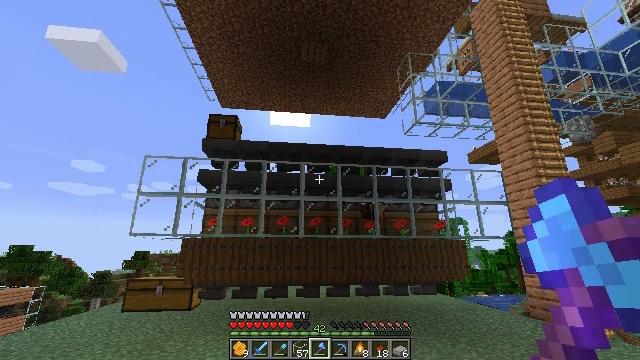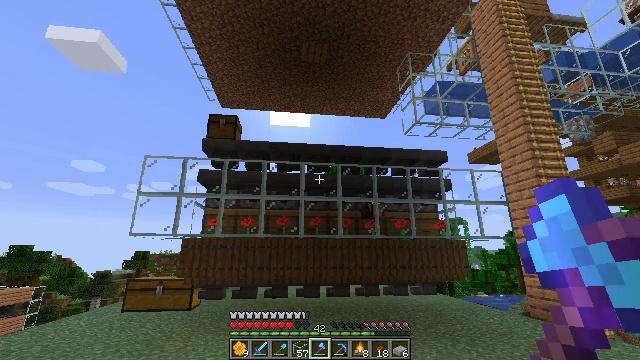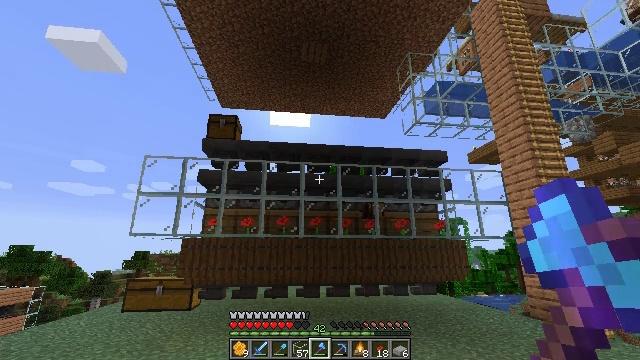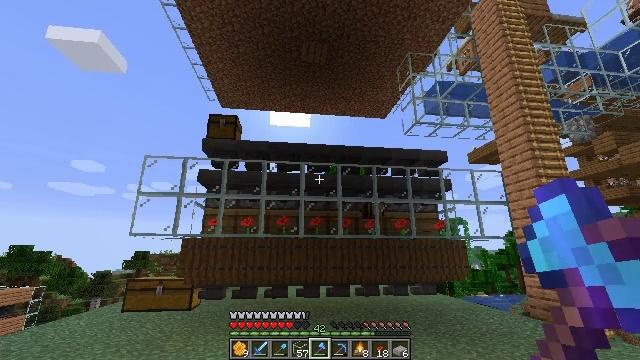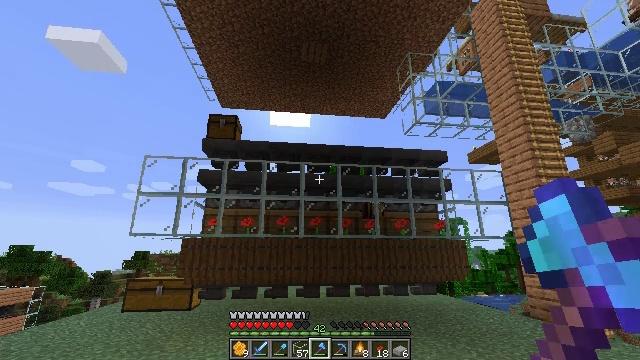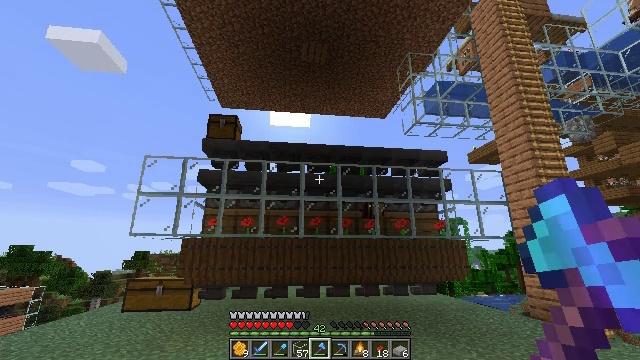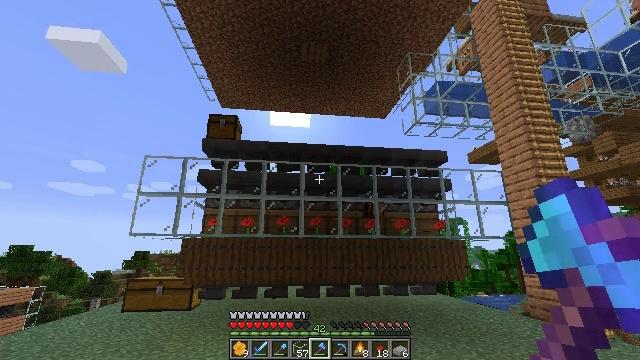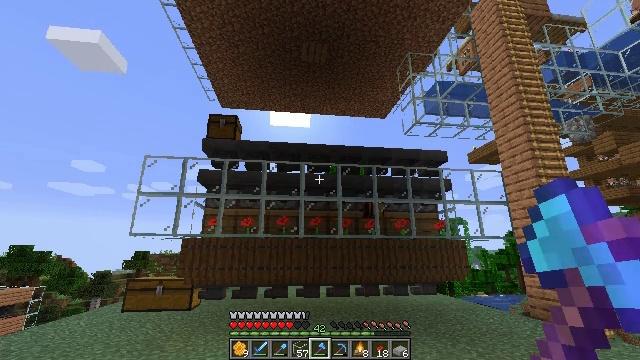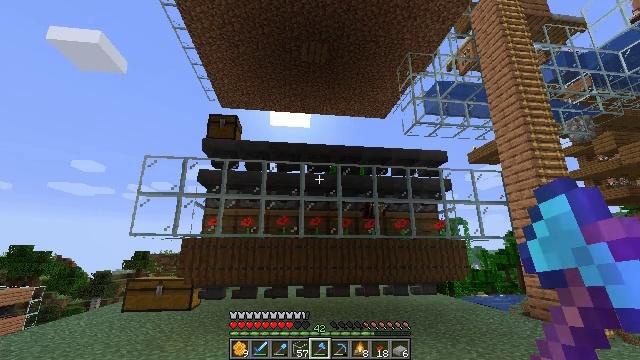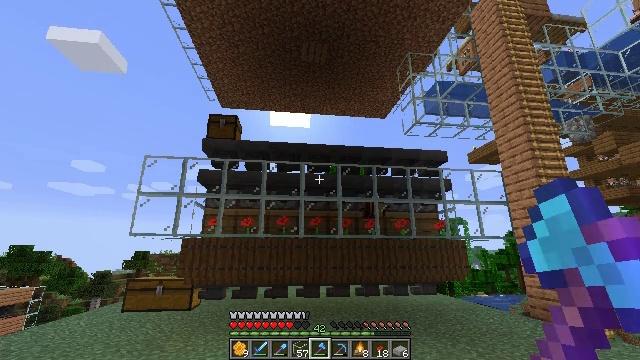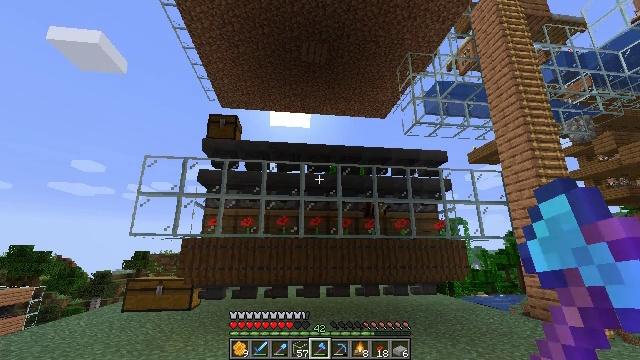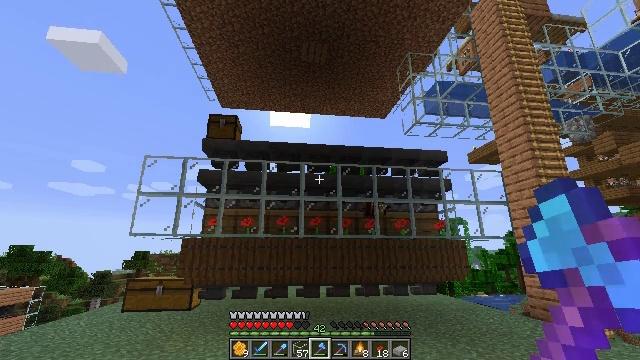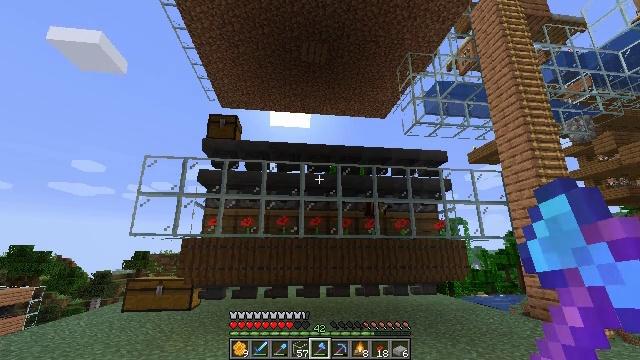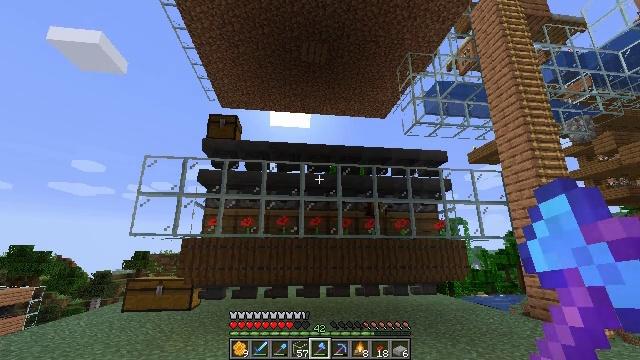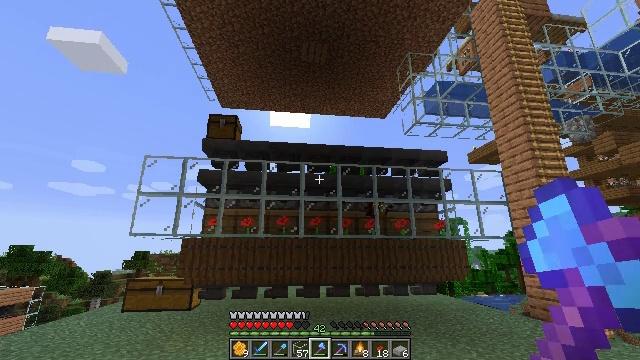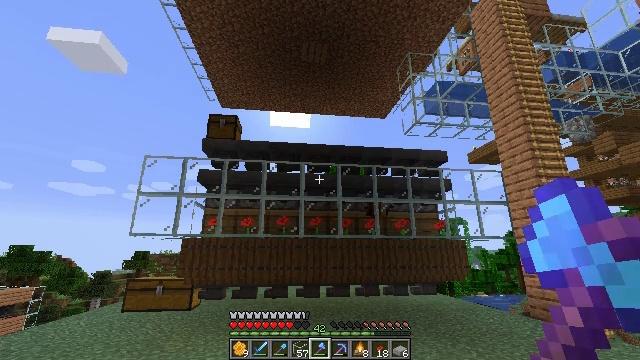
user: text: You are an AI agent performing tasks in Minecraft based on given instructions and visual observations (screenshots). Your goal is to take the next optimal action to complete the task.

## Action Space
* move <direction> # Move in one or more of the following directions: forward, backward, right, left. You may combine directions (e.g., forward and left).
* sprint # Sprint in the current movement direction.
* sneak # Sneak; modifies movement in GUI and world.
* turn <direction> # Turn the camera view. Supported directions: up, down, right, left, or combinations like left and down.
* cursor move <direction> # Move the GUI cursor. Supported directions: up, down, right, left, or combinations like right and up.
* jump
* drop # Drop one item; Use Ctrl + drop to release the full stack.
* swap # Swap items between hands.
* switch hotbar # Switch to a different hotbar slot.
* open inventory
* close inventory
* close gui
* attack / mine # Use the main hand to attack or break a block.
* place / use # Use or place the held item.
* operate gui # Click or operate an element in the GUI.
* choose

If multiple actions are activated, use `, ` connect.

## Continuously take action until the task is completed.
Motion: motion action
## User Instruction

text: Harvest the poppy flower.
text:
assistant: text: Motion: no_op
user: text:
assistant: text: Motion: no_op
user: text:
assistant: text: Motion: no_op
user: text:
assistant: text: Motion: no_op
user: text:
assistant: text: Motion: no_op
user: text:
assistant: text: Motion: no_op
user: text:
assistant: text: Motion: no_op
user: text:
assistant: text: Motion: no_op
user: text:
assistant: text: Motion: no_op
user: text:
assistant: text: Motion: no_op
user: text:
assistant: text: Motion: no_op
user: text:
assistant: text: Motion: no_op
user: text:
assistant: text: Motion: no_op
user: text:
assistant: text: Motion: no_op
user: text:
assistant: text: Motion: no_op
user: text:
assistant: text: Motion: no_op
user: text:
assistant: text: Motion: no_op
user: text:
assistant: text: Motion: no_op
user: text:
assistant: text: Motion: no_op
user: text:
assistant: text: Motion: no_op
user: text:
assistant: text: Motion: no_op
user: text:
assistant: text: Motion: no_op
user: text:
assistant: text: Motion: no_op
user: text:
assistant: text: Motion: no_op
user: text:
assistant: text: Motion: no_op
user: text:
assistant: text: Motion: no_op
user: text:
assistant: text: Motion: no_op
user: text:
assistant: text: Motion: no_op
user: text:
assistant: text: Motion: no_op
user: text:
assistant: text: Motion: no_op